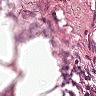
Metastatic tissue present: no